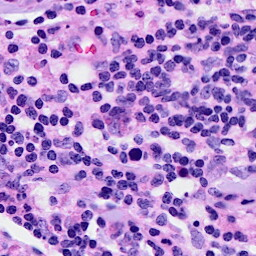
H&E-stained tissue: Breast